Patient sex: M
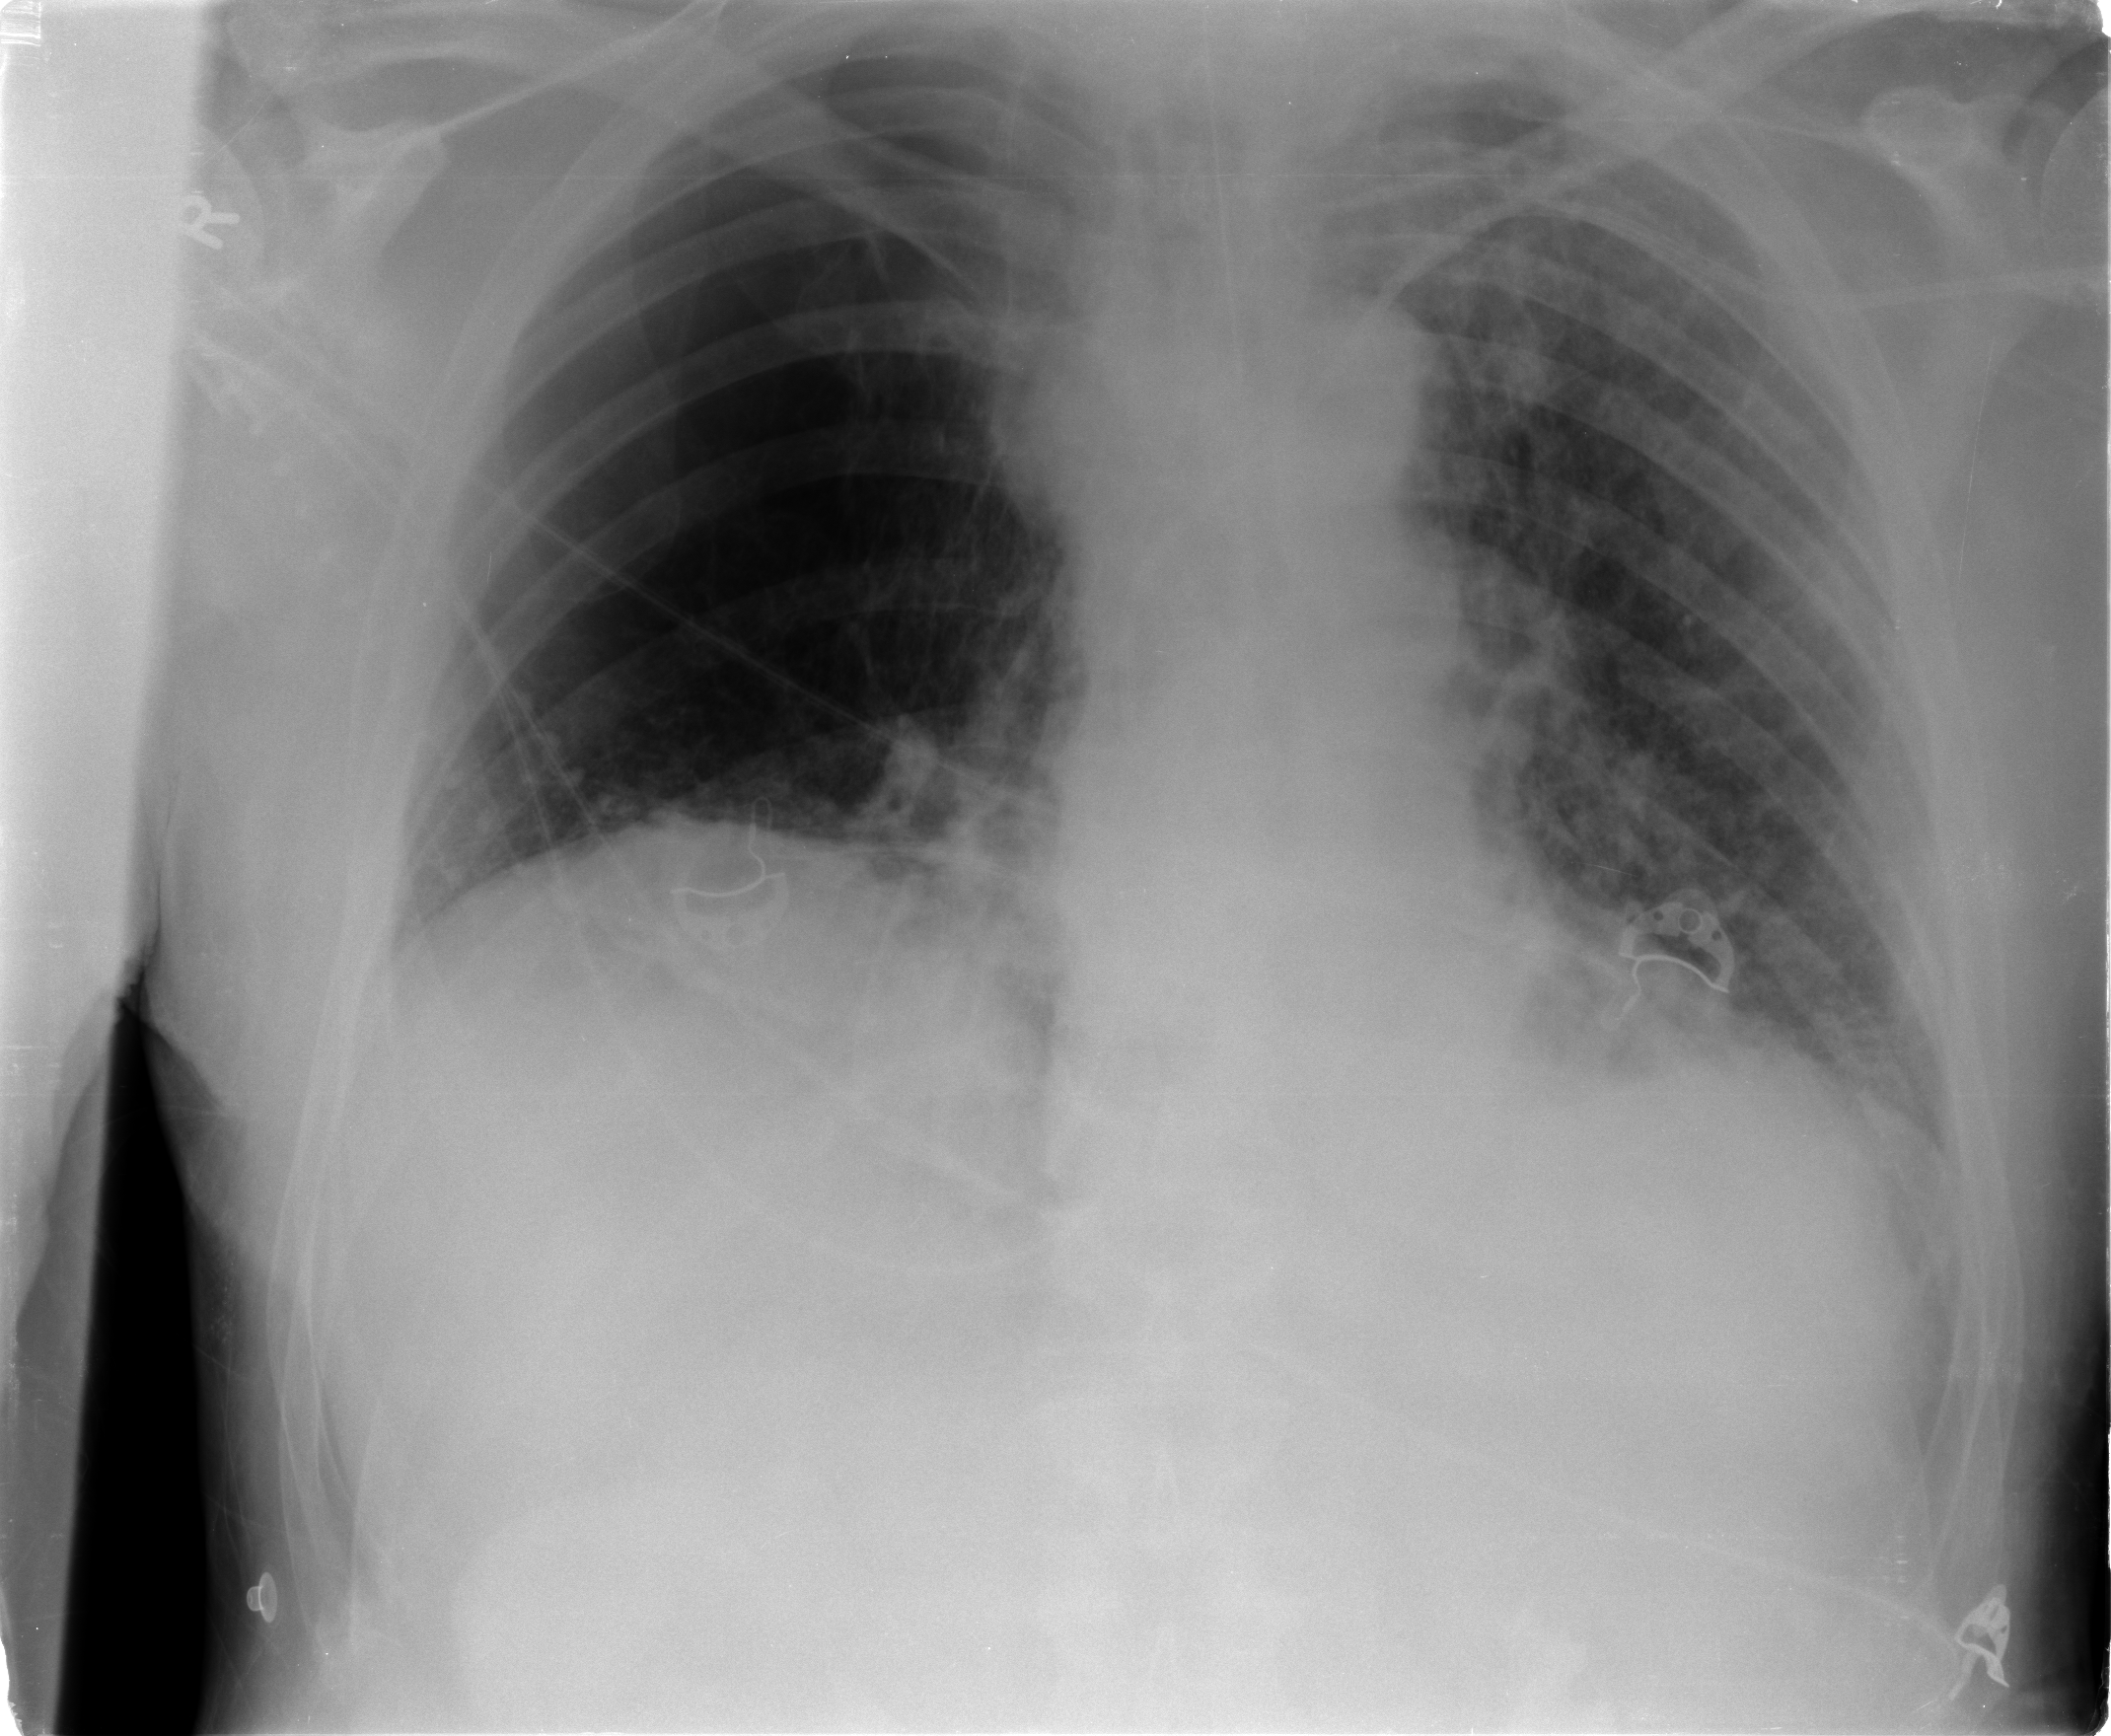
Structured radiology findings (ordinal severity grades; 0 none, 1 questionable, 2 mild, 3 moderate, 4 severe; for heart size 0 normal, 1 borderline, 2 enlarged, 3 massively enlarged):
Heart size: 0
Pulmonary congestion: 0
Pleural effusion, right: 0
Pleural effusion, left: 0
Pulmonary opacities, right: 0
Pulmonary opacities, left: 2
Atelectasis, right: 0
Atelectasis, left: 2